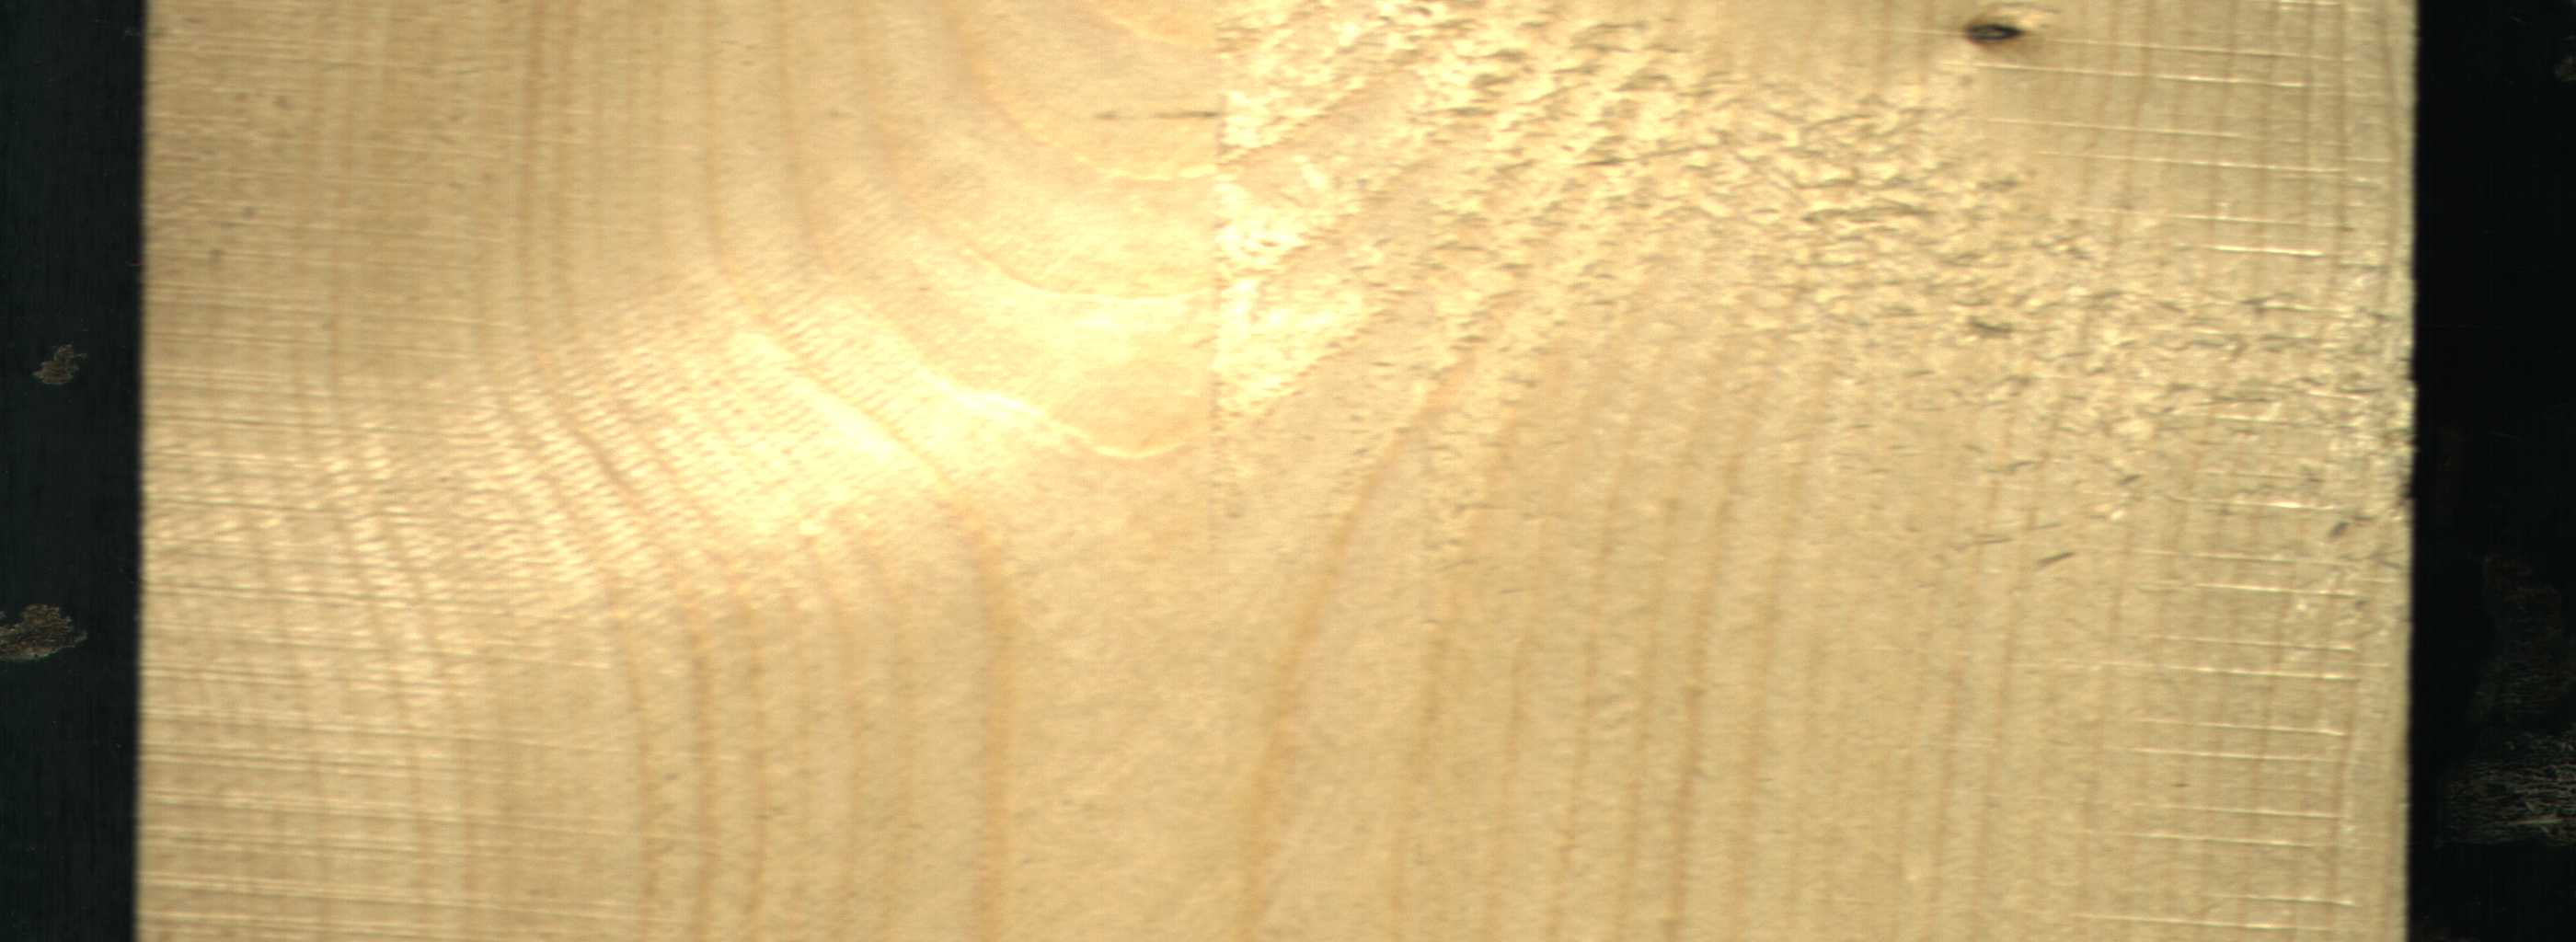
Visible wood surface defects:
Dead_Knot